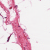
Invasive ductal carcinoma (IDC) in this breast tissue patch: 0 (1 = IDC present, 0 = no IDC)